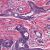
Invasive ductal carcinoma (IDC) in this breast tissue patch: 1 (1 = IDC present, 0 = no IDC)